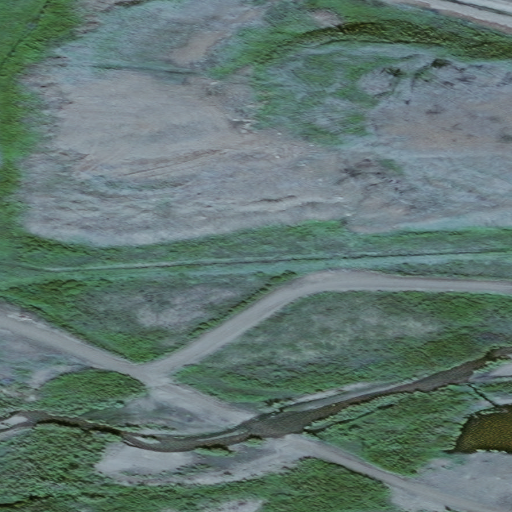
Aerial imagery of valley in Alaska named Bonanza Gulch containing only unknown